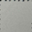
Piece: xx